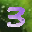
Label: 3